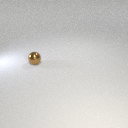
small brown metal sphere